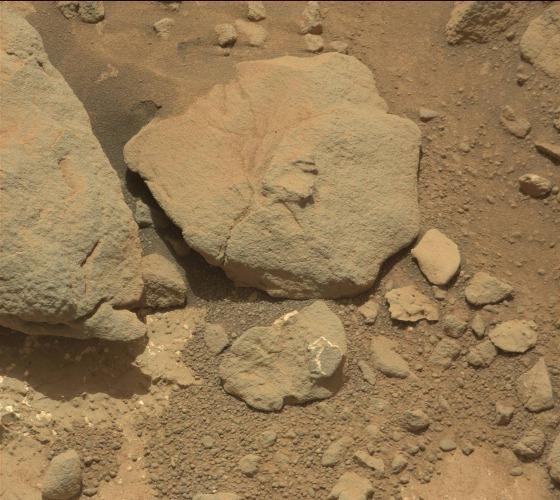
Terrain classes present: Bedrock, Gravel / Sand / Soil, Rock, Shadow